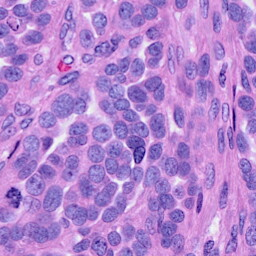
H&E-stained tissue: Ovarian